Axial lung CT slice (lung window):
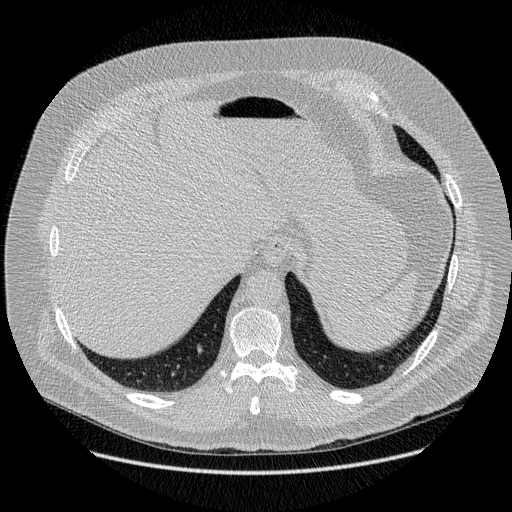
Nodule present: no